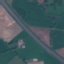
Land use / land cover class: Highway